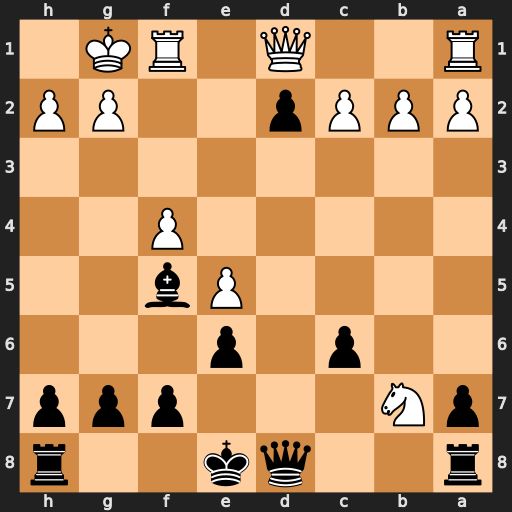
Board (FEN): r2qk2r/pN3ppp/2p1p3/4Pb2/5P2/8/PPPp2PP/R2Q1RK1
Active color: b
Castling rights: kq
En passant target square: -
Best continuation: Qb6+ Kh1 Qxb7